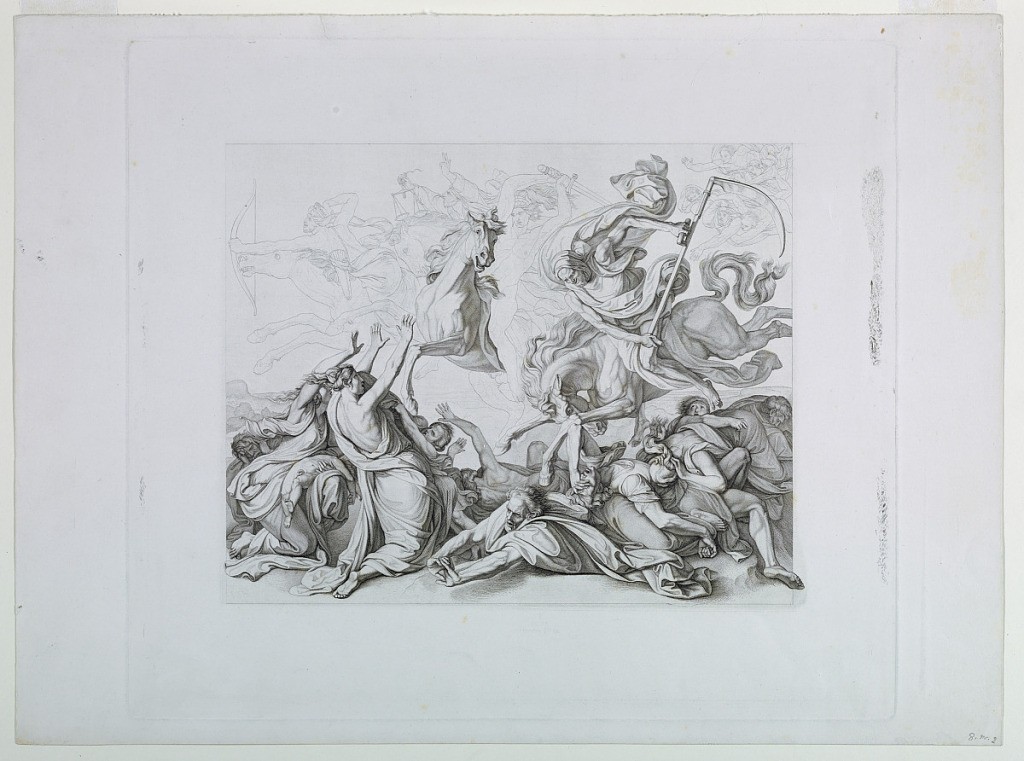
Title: The Apocalyptic Riders
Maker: Julius Caesar Thaeter, German, 1804 - 1870
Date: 1849
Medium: Steel engraving on paper
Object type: Print
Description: The fore horsemen of the Apocalypse are seen descending on a group of people, who appear in attitudes of desperation. Unlettered, riders in outline only.